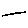
Label: line